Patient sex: M
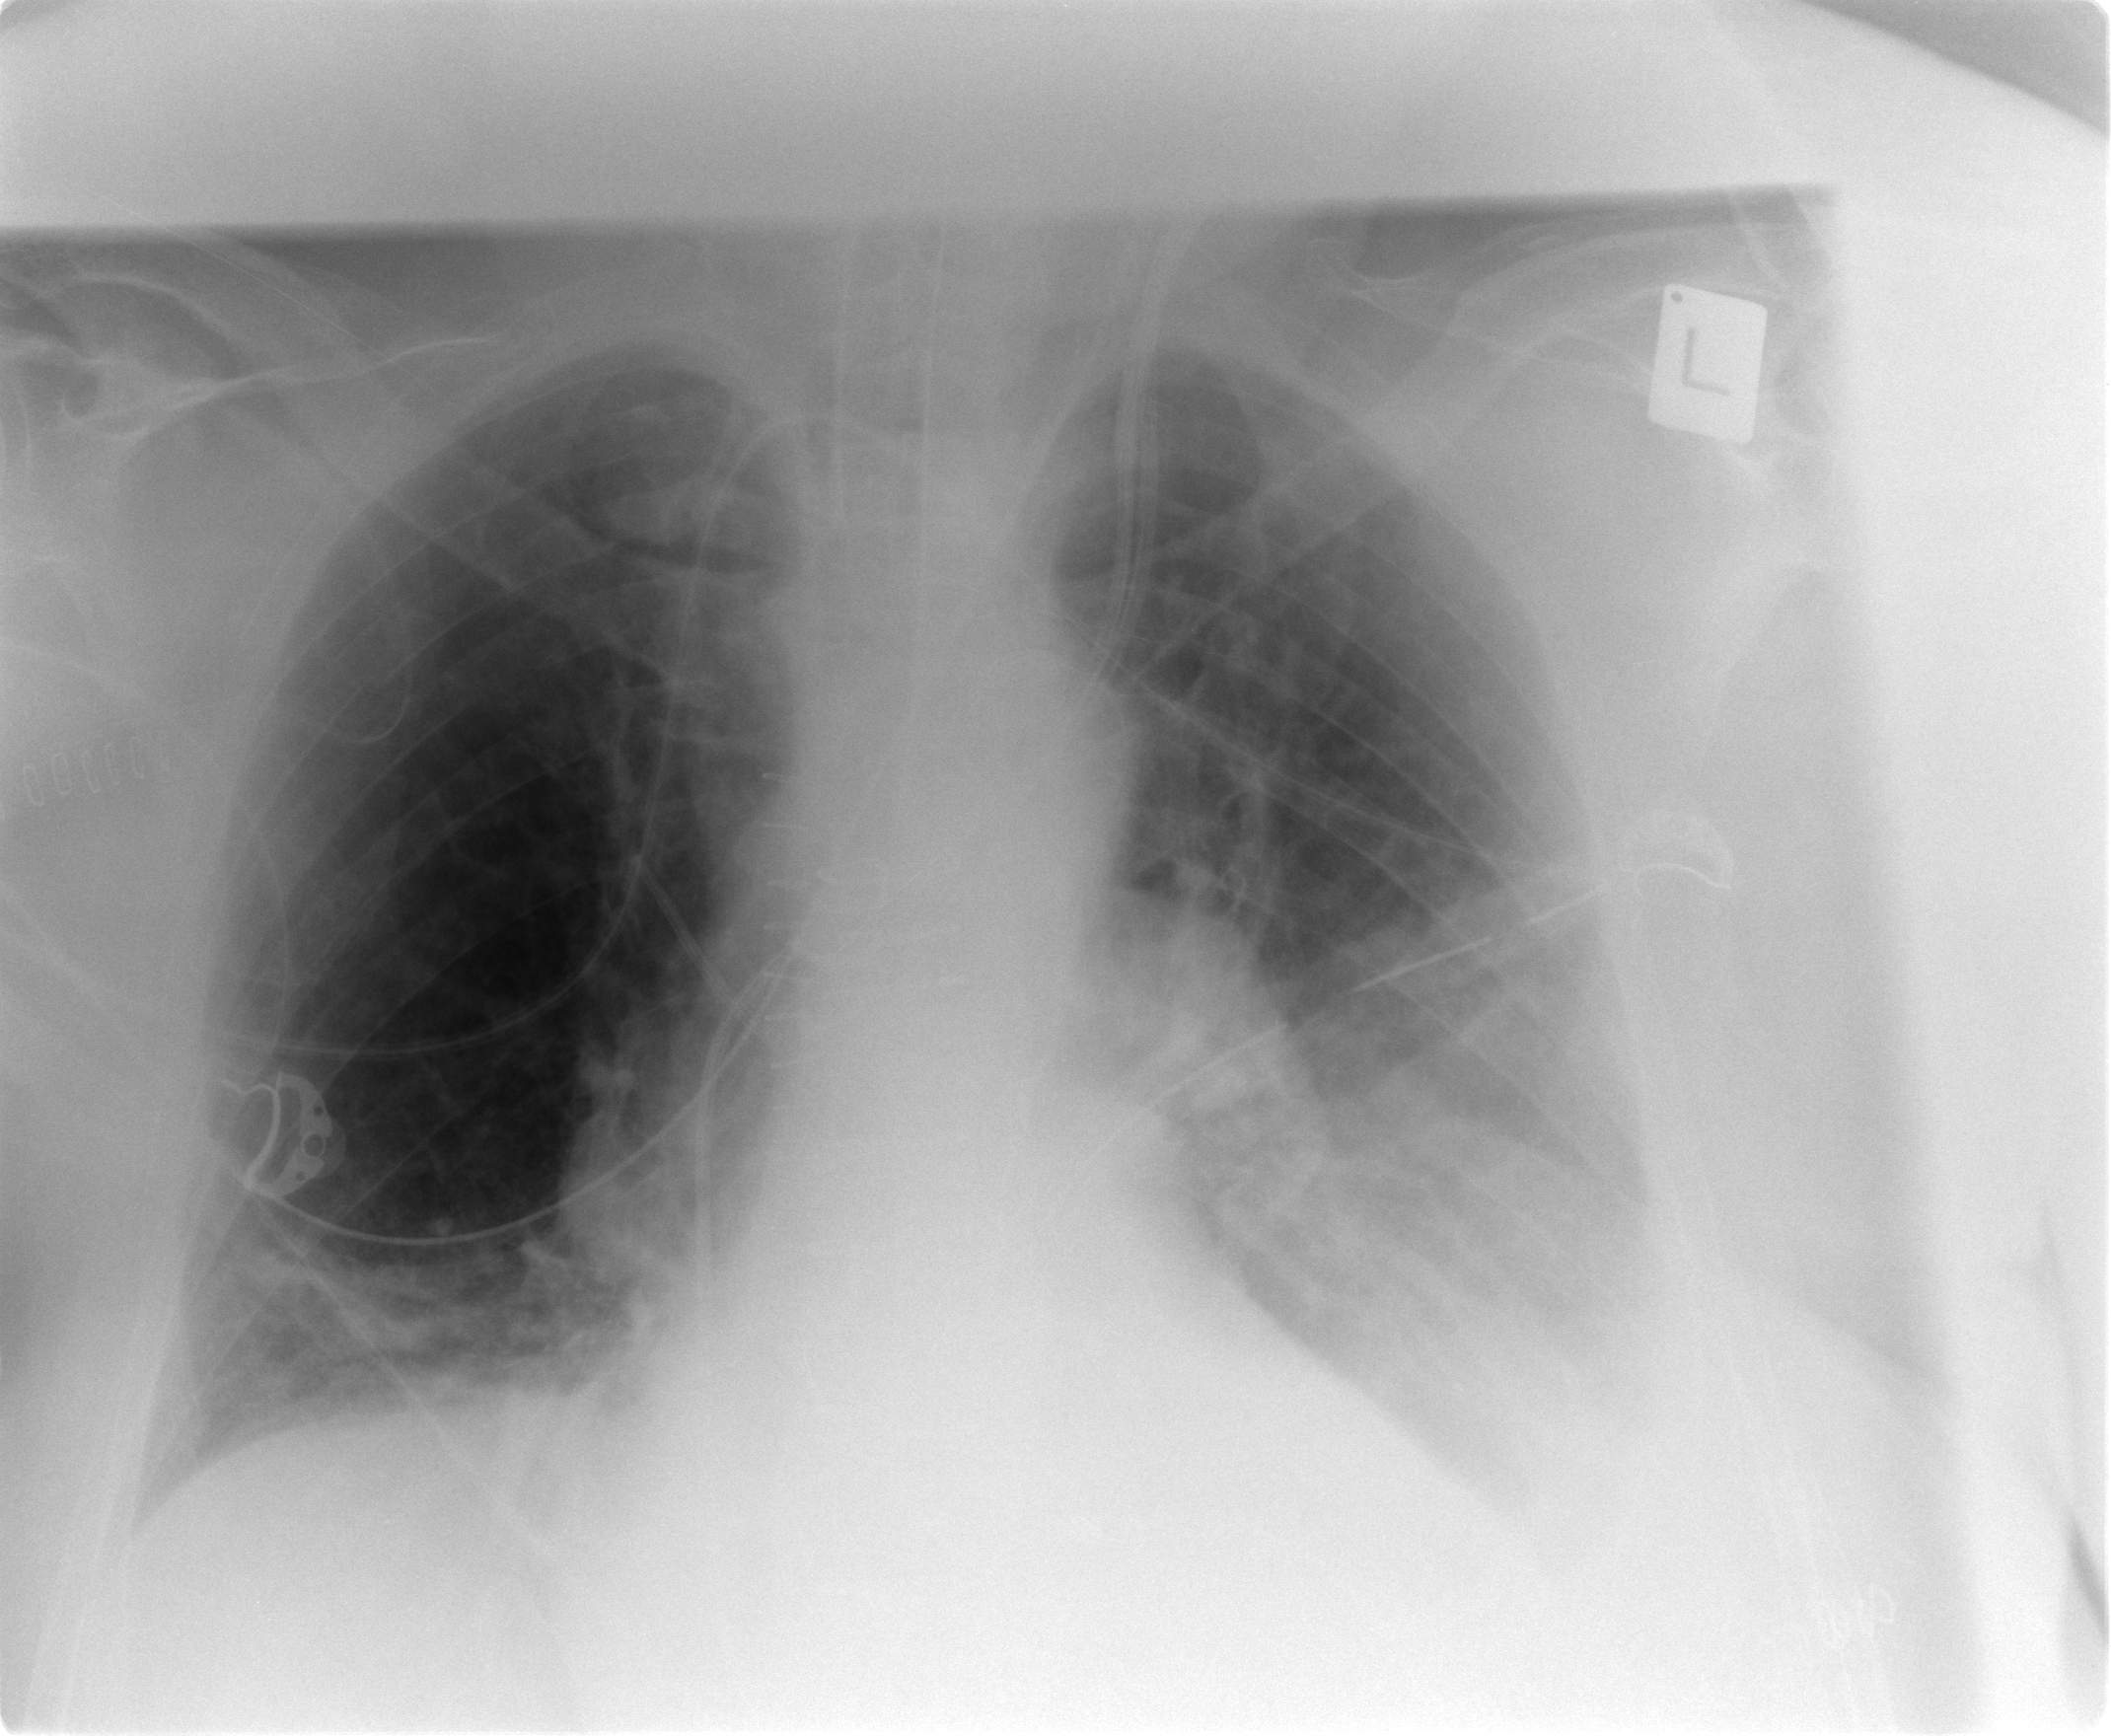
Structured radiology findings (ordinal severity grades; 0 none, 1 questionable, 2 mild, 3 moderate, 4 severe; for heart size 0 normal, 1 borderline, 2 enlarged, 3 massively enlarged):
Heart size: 2
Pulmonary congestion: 2
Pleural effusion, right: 0
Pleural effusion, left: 2
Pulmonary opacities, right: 1
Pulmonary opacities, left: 1
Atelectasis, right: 2
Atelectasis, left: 2